Field crop: maize
Growth stage: 1
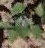
Species: chenopodium